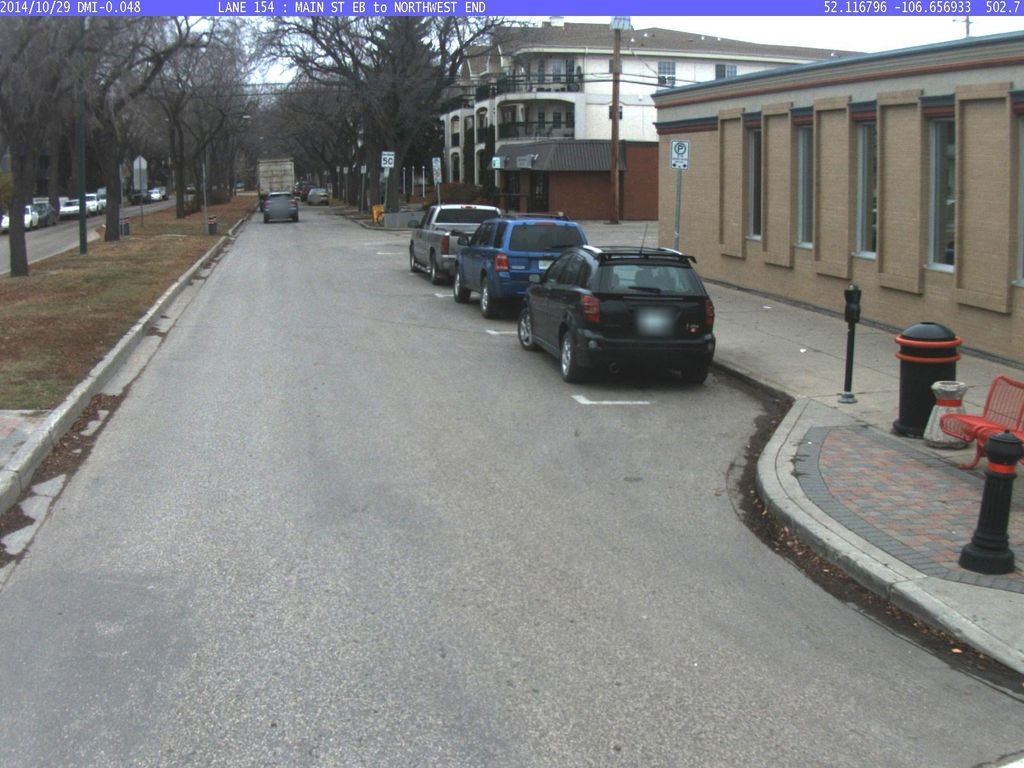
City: saskatoon